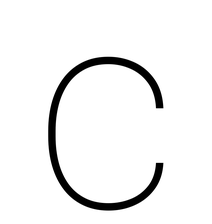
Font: Roboto_Thin